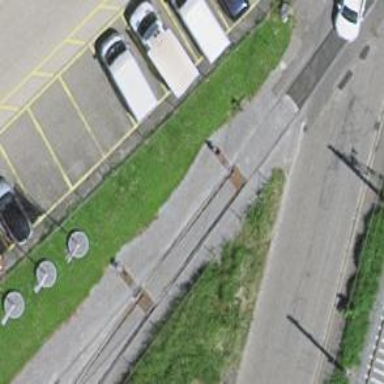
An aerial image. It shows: Railway switch.